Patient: sex M, age 58
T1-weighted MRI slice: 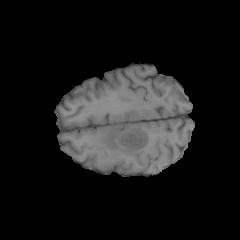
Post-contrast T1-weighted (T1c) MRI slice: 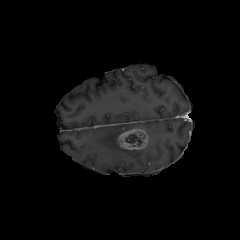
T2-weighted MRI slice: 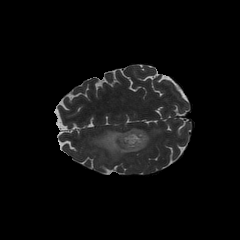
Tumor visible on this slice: yes
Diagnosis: Glioblastoma, IDH-wildtype
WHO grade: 4